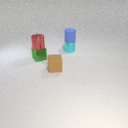
small cyan metal cylinder below small blue rubber cylinder